Brain MRI, t2w sequence, axial 2D slice.
Patient: age 42, sex M, weight 78 kg, height 1.78 m
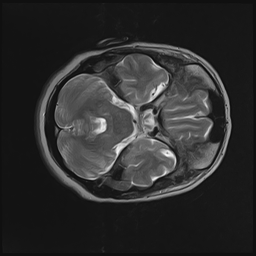